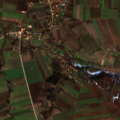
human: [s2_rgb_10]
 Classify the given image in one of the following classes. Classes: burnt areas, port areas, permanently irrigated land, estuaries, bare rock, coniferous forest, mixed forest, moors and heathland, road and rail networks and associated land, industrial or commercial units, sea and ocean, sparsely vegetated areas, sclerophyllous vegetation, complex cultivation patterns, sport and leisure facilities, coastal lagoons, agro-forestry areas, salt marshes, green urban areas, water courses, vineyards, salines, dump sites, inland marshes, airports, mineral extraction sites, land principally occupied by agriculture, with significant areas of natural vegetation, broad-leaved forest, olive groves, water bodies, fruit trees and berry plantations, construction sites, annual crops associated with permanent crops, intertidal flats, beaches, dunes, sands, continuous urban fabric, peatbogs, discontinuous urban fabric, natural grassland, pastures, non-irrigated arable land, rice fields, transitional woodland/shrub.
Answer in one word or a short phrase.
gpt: discontinuous urban fabric, non-irrigated arable land, complex cultivation patterns, land principally occupied by agriculture, with significant areas of natural vegetation